Question: When I create a new document I want the users to able to select one customer from a list of 20.000 customers. I first tried to use the simpleValuePicker but I think the view was to big for that as I got some errors. so I choosed to go with the dominoViewValuePicker which seem to be fast and it also allow searching.
The problem I have is that when the user selected a customer I want the value stored to be the unid (or some other unique value) of the customer document and not the value the user sees when selecting. The user should never see the unid , not in the dialog and not in the selection field.
'''
<xe:djextListTextBox id="djextListTextBox5" value="#{actDoc.Customer}"></xe:djextListTextBox>
<xe:valuePicker id="valuePicker9" for="djextListTextBox5" dojoType="extlib.dijit.PickerListSearch" pickerText="Select Customer" dialogTitle="Select Customer">
<xe:this.dataProvider>
<xe:dominoViewValuePicker viewName="customers"></xe:dominoViewValuePicker>
</xe:this.dataProvider>
</xe:valuePicker>
'''

How can I accomplish this so that when user select a customer using the dominoViewValuePicker another value than what the user sees is stored in the document when it is saved.
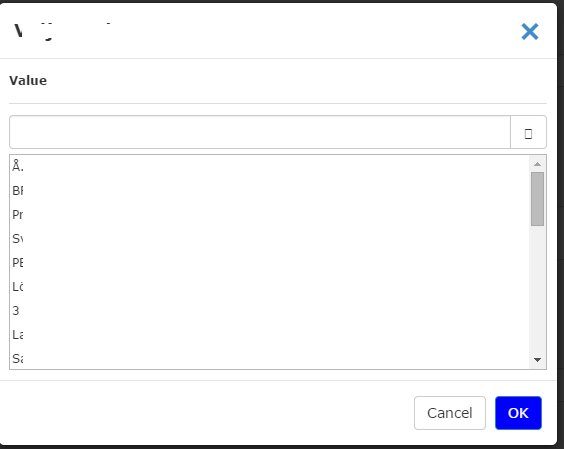
Answer: The viewValuePicker always stores the value in the first column of the view. You can change the display value using the labelColumn property. You can then use displayLabel="true" to show the label on the DojoListTextBox.